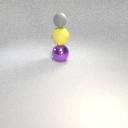
large purple metal sphere below small gray rubber sphere